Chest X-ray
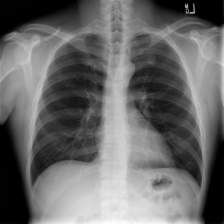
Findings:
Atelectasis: negative
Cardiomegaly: negative
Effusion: negative
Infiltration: positive
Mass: negative
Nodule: negative
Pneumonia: negative
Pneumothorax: negative
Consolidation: negative
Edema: negative
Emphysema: negative
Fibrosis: negative
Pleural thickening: negative
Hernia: negative